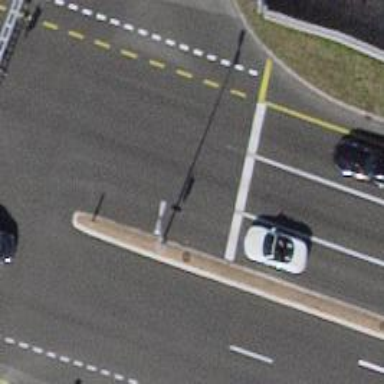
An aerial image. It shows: Road with traffic signals.